Brain MRI, t2w sequence, axial 2D slice.
Patient: age 29, sex F, weight 78 kg, height 1.78 m
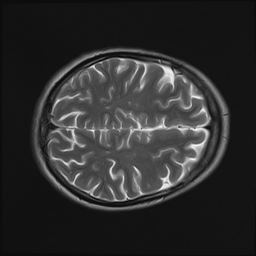